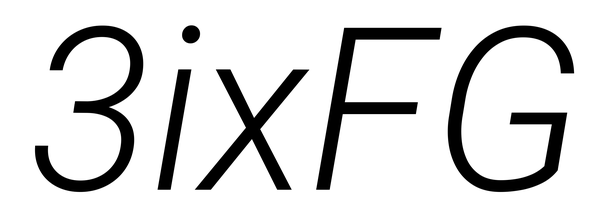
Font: Roboto-Italic_Light_Italic